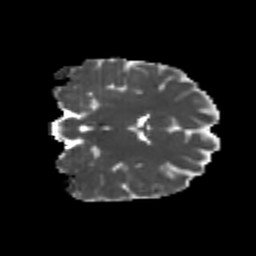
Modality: MD
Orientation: coronal
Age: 20
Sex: female
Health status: healthy
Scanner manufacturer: philips
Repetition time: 7.389 s
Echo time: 0.08599 s